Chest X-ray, AP view. Patient: 57 years old, sex F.
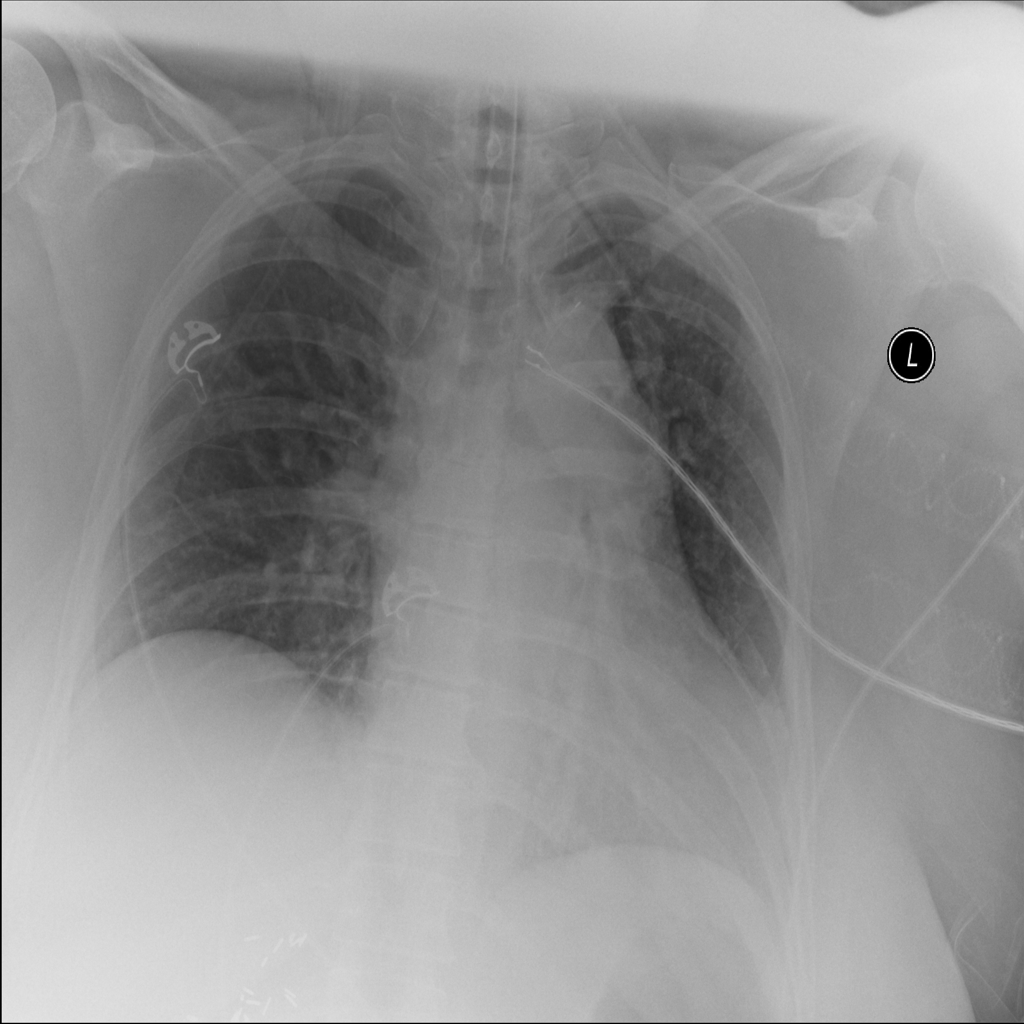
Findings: No Finding